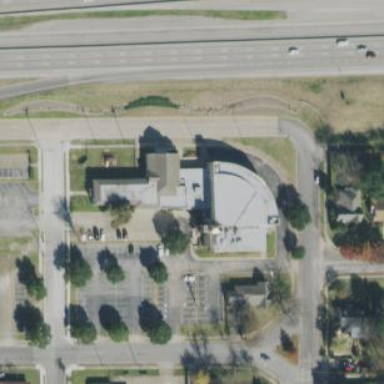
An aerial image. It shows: Beautiful church building.